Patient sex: F
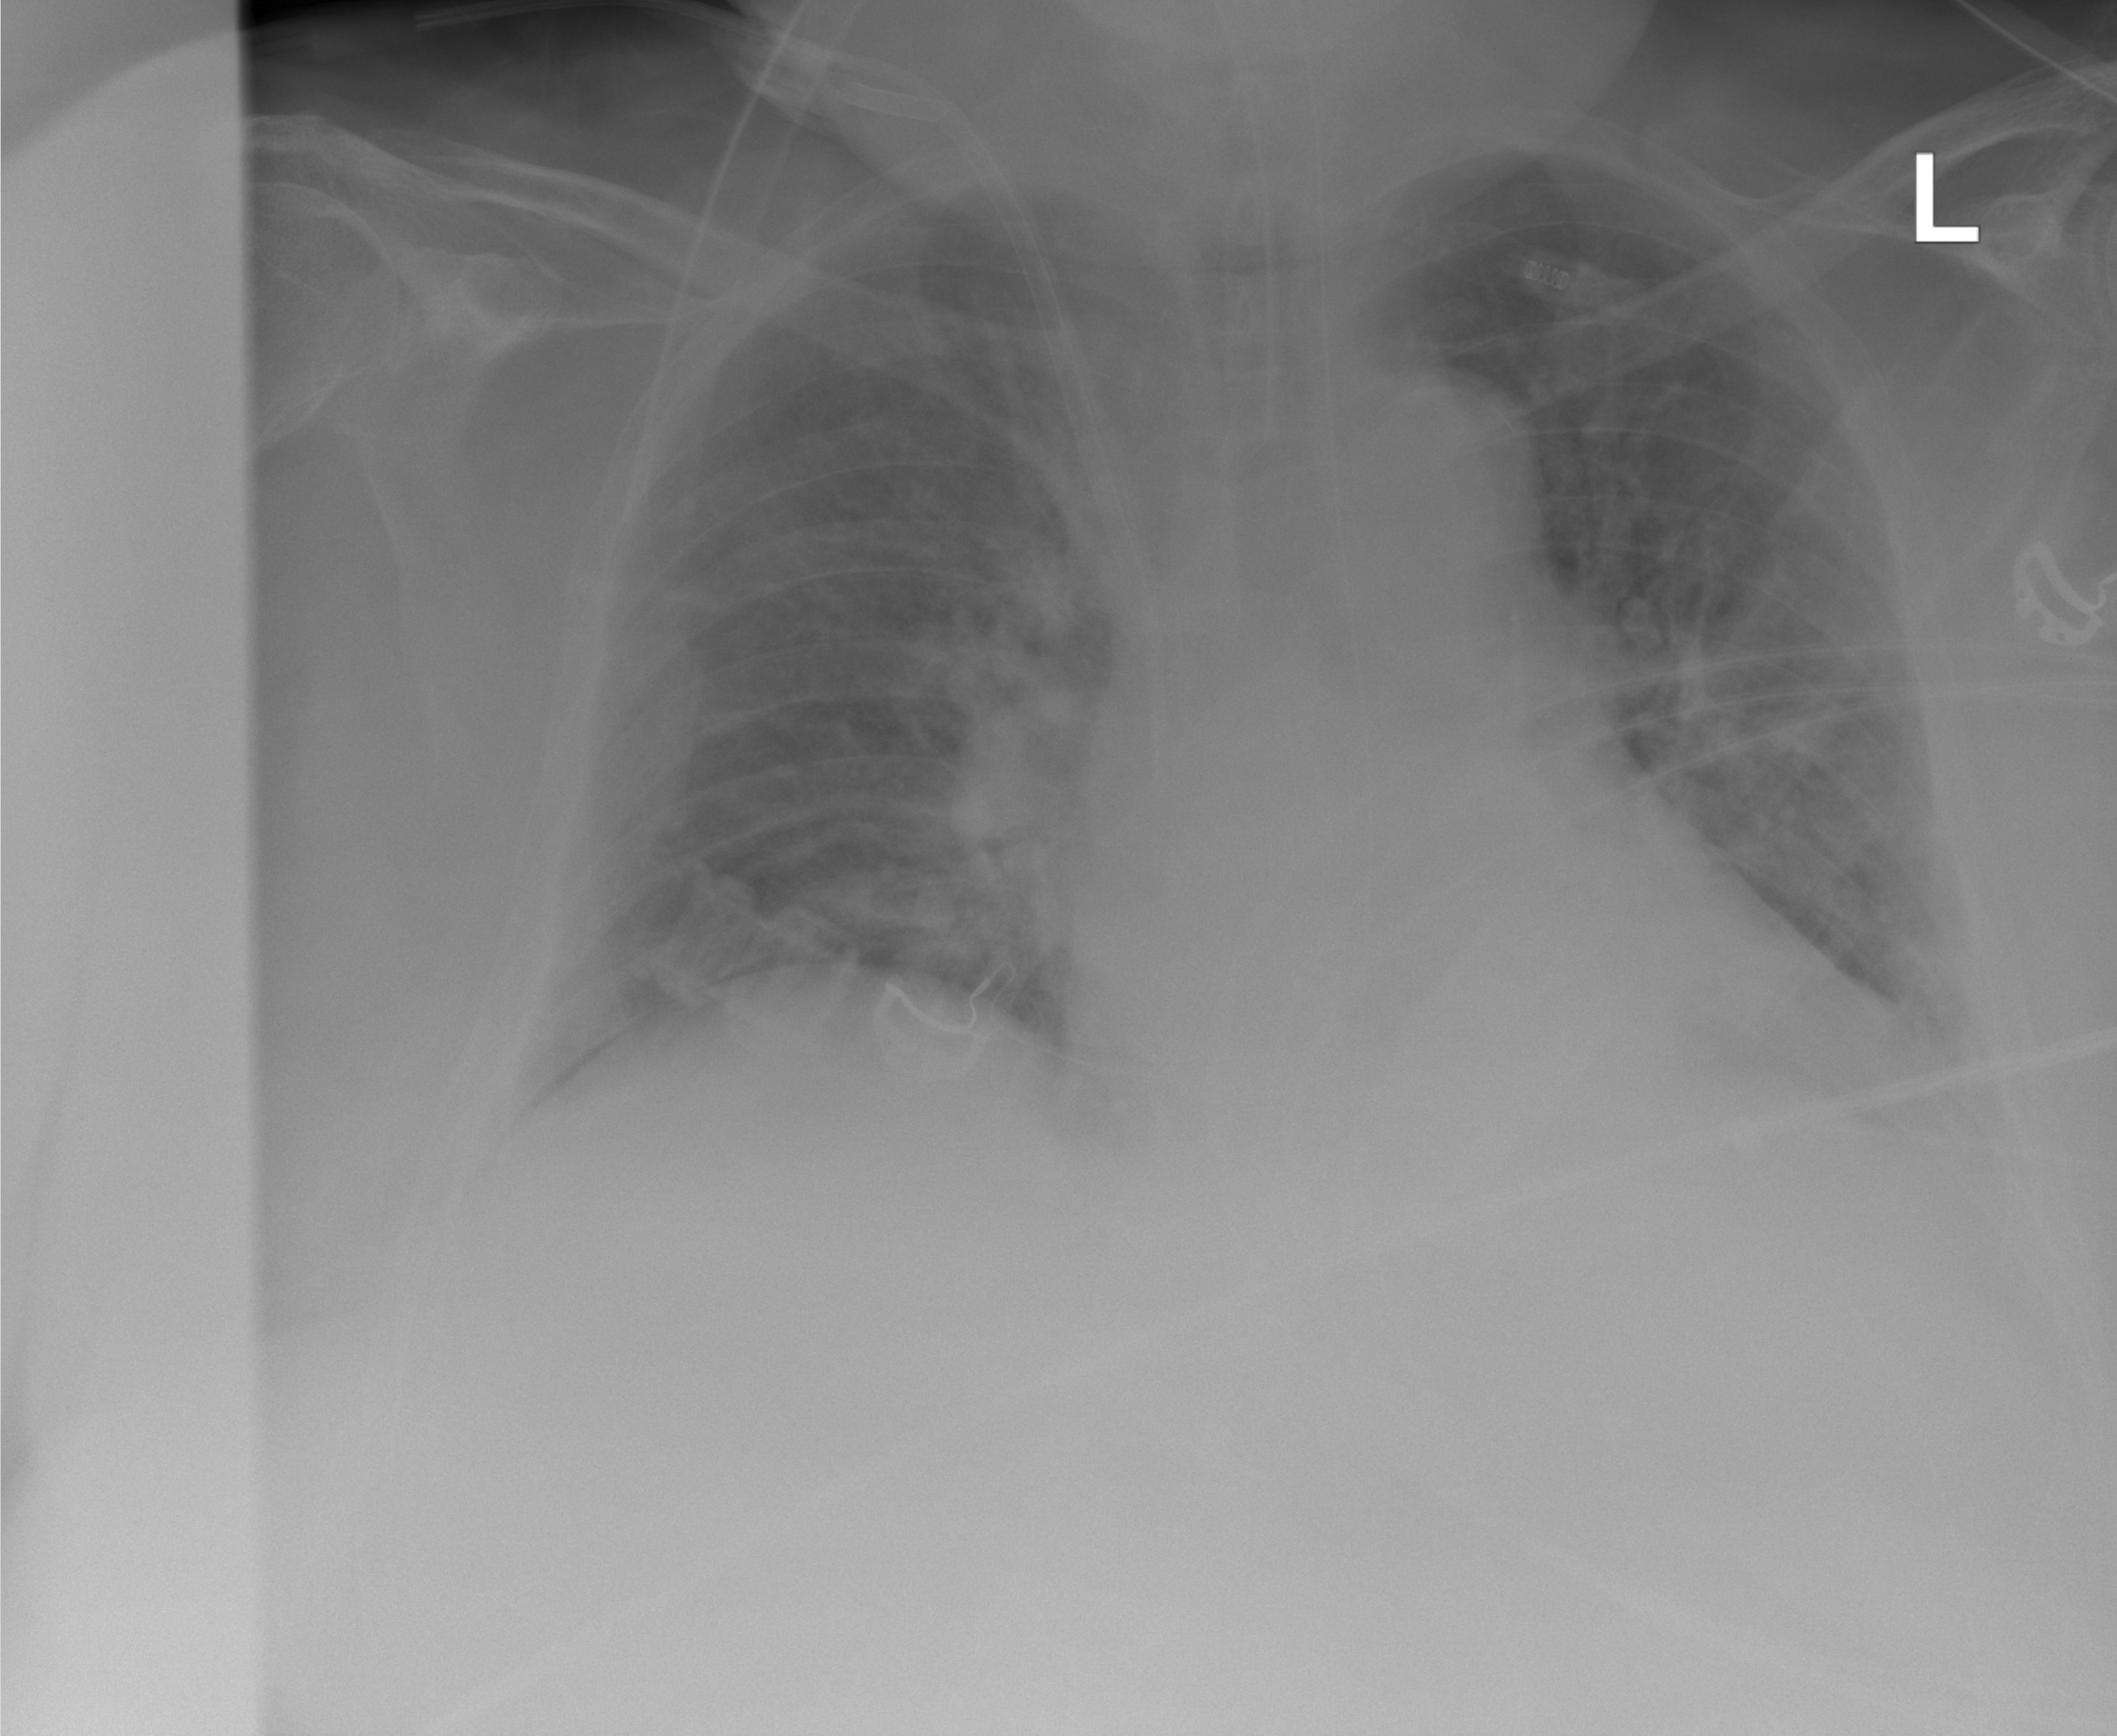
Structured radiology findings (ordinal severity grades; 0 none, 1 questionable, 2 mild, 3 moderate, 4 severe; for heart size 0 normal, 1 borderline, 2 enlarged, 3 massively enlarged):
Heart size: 2
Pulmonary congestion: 2
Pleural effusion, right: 0
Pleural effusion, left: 2
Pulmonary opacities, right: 0
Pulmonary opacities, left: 0
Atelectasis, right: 0
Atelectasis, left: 2